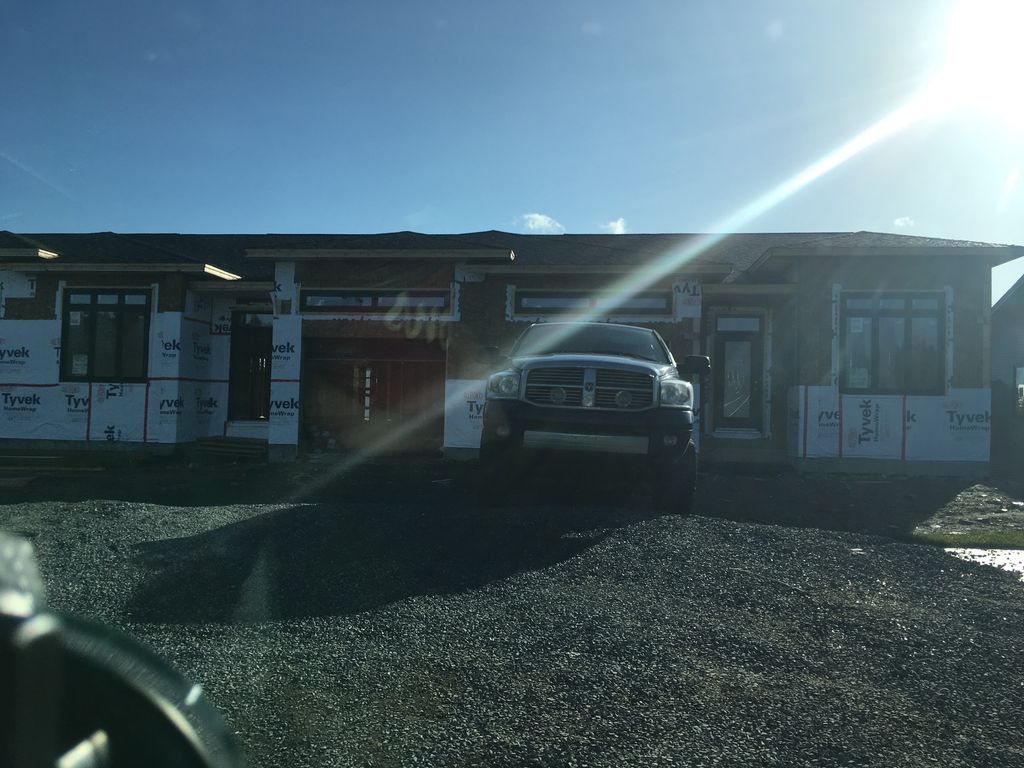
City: st_johns